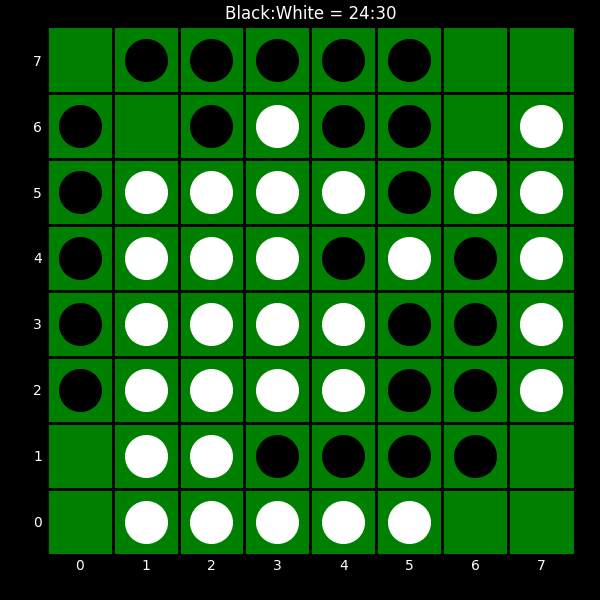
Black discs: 24
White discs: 30